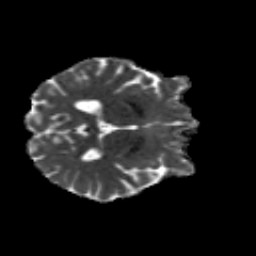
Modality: MD
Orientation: axial
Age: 24
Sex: male
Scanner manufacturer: siemens
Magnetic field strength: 3 T
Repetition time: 8.8 s
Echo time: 0.085 s